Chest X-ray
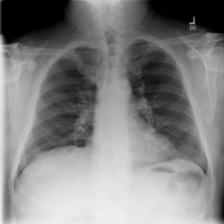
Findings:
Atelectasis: negative
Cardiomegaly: negative
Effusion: negative
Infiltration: negative
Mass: negative
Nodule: negative
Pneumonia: negative
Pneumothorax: negative
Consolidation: negative
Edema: negative
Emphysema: negative
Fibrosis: negative
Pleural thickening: negative
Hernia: negative